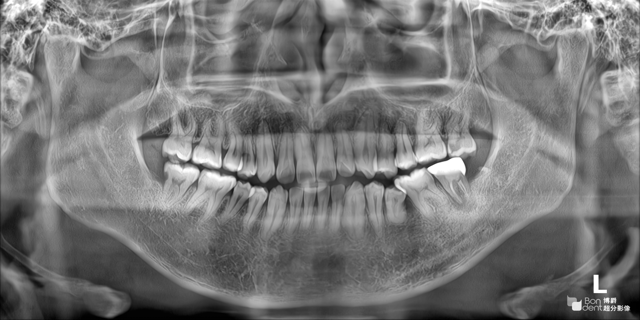
adult